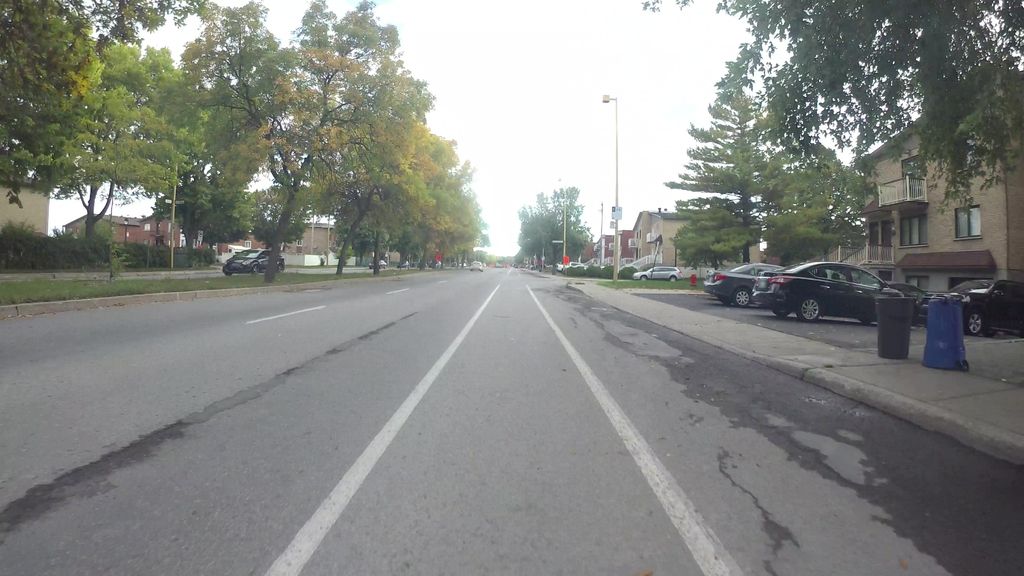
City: montreal